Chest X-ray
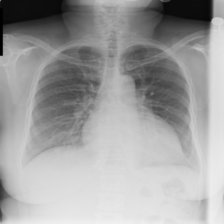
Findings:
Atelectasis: negative
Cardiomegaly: positive
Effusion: negative
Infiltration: negative
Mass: negative
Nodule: negative
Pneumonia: negative
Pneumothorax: negative
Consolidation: negative
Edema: negative
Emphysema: negative
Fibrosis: negative
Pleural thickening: negative
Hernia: negative